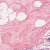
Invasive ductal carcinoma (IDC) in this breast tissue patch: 0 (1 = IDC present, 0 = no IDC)